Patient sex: M
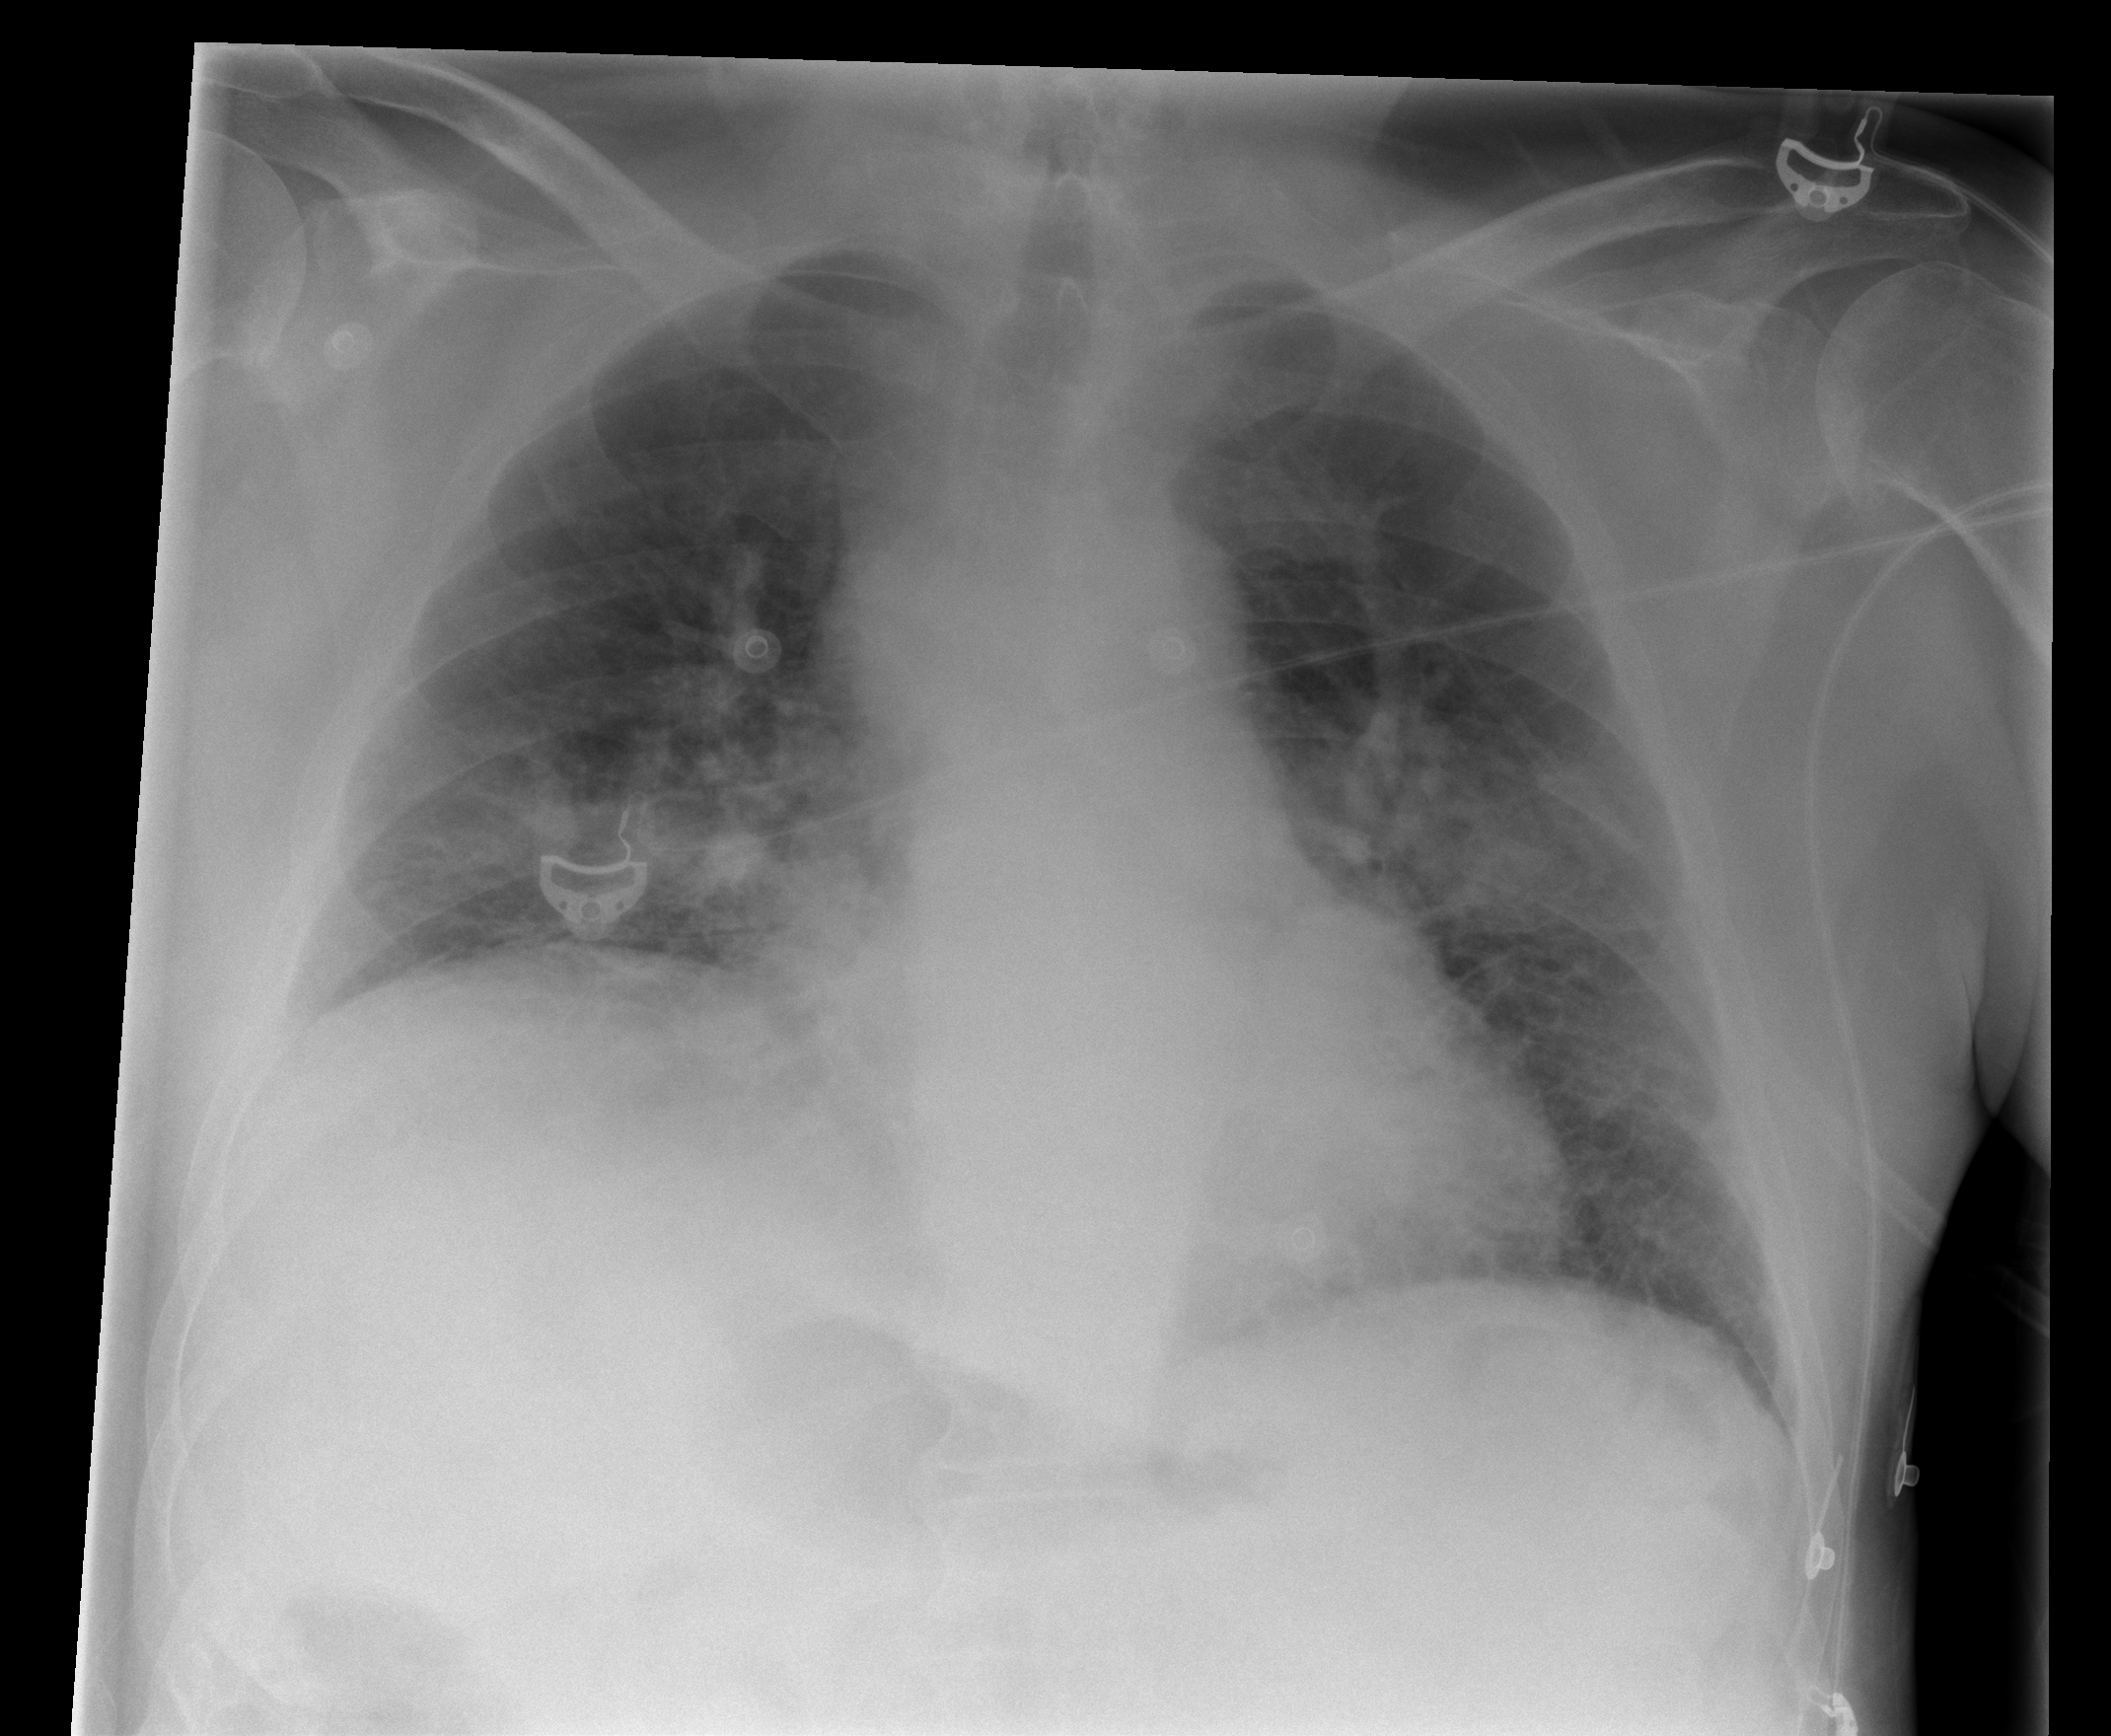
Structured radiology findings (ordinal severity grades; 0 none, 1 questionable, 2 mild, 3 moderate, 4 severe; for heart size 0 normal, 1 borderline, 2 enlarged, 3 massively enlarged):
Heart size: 1
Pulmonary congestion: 2
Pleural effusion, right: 0
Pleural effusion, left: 0
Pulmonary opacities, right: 2
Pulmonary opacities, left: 2
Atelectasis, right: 2
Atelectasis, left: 3